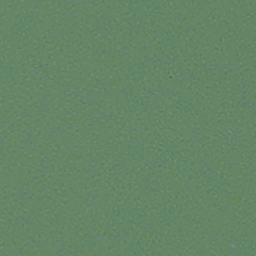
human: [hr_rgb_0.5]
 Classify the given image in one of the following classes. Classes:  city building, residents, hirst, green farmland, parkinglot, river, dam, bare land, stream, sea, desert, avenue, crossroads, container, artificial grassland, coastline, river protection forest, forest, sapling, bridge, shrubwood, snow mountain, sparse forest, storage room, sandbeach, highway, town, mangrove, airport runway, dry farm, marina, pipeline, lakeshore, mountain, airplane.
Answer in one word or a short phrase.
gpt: sea